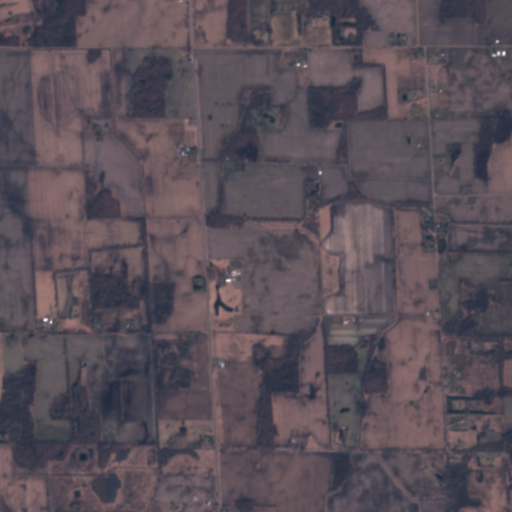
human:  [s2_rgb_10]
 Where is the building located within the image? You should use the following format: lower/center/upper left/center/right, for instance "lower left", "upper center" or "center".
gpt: The building is located in the lower left of the image.
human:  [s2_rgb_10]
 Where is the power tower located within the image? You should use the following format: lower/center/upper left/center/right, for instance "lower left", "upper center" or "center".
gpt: There is no power tower in the image.